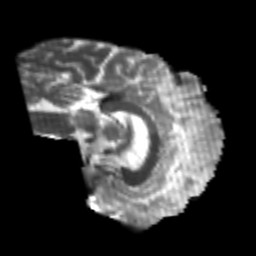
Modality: T2w
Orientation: sagittal
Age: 26
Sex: male
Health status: healthy
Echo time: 0.074 s